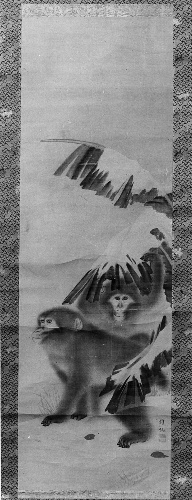
Artist: Mori Yūsen
Artist bio: Japanese, 1780–1851
Date: early 19th century
Object type: Hanging scroll
Classification: Paintings
Medium: Hanging scroll; ink and color on silk
Culture: Japan
Dimensions: 39 3/8 x 12 1/8 in. (100 x 30.8 cm)
Department: Asian Art
Credit line: Fletcher Fund, 1937
Accession year: 1937
Repository: Metropolitan Museum of Art, New York, NY
Tags: Monkeys